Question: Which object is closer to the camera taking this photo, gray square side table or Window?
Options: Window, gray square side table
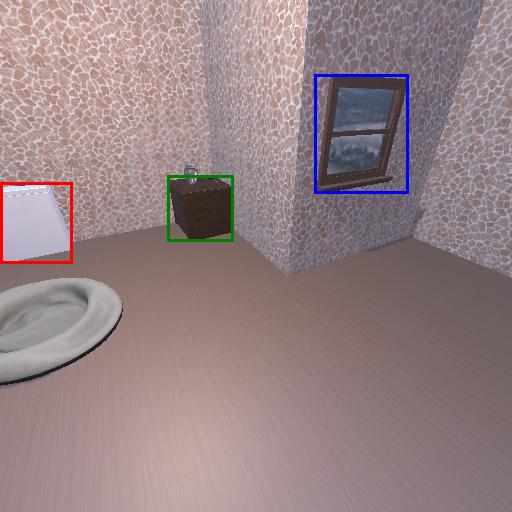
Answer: Window